Question: Below are my codes
'''
// config
requirejs.config({
paths: {
jquery: 'library/jquery',
jsBarcode: 'library/jsBarcode.all.min',
q: 'library/q.min',
},
shim: {
jsBarcode: {
deps: ['jquery'],
export: 'JsBarcode',
},
}
});
// Main entry
require(['jquery', 'q', 'jsBarcode'], function (j, q, barcode) {
window.Q = q;
console.log(barcode); // get undefined
});
'''
Directory layout
'+-- webcontroller +-- bootstrap.min.css +-- image | +-- load_trans.gif +-- scripts | +-- library | | +-- jquery.js | | +-- jsBarcode.all.min.js | | +-- q.min.js | +-- main.js | +-- promise_factory.js | +-- require.js | +-- view.js +-- style.css'
-
The order for loading scripts is under my expectations.

-
However, 'barcode' is undefined all the time.
Any one have ideas about this problem?
-
However, below codes can dump something out....
'console.log(JsBarcode);'
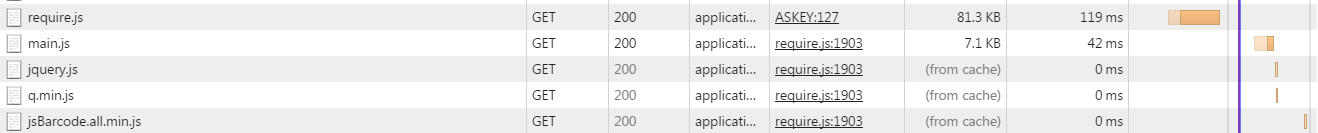
Answer: Fix the typo 'export' -> 'exports', it must be the root cause. Also you have three excessive commas although it seems not to cause troubles. Finally there must be some global 'JsBarcode' defined in 'jsBarcode.all.min.js' that's why your 'console.log' dumps it.
'''
jsBarcode: {
deps: ['jquery'],
exports: 'JsBarcode'
}
'''